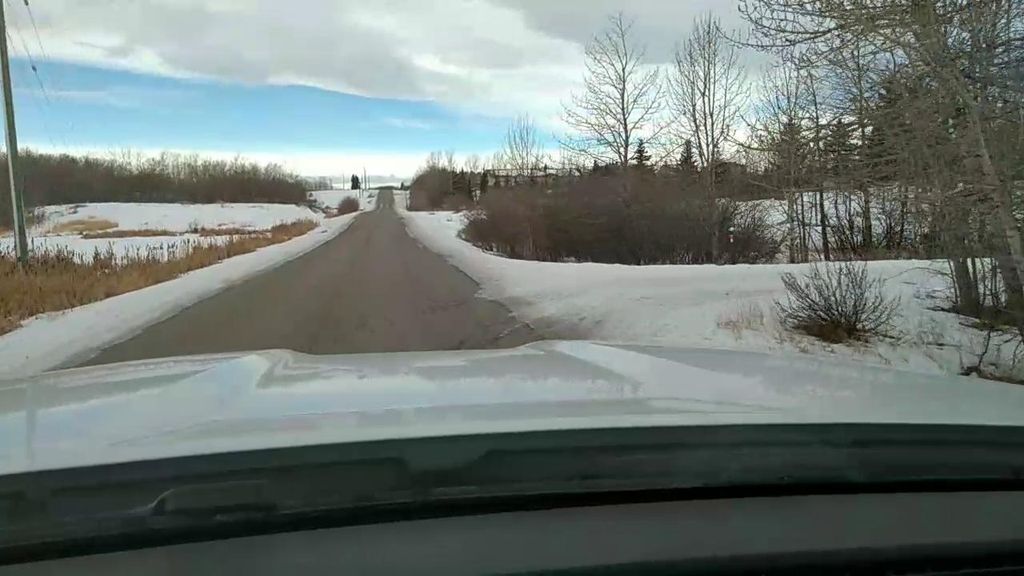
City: calgary